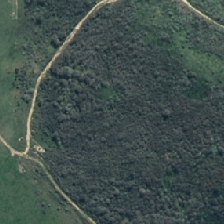
Land cover: manuka_kanuka